Question: I have a DAO-Layer which I want to test with JUnit. The test coverage is about 85%, so nearly every line of code is covered except the catch clauses for SQLException. I have no idea how I can provoke a SQLException for the snippet below:

The only conceivable solution for me is to reset the value of the final variable 'SELECT_ALL_ATTR' to something like: 'SELLLLLECT * FROM ATTRIBUTES;' by using java reflection. I know that I can easily test exceptions by using the Mock framework. But I don't want to introduce Mock tests just for exception testing since everything else is tested with JUnit.
Is there a way other than java reflection?
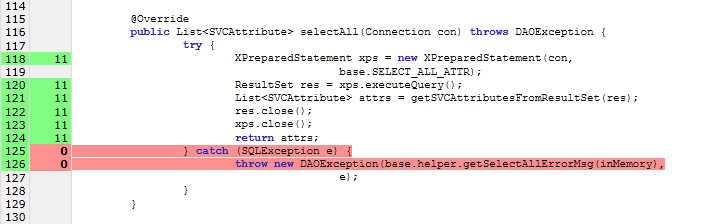
Answer: It's not easy to simulate a sql exception in your case because all dependences are initiated by the dao itself. Maybe you can pass a fake Connection which throws a SqlException in some method?